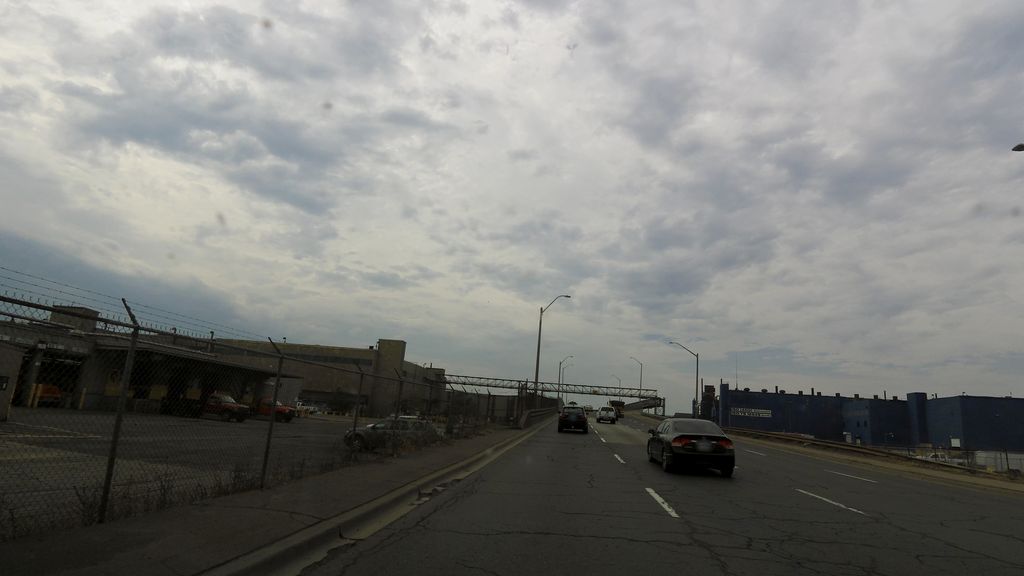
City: hamilton